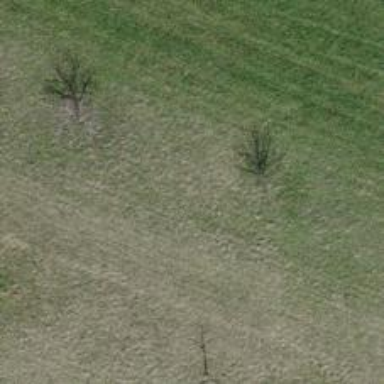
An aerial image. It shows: Mixed leaf-type deciduous tree.